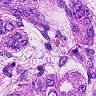
Metastatic tissue present: yes